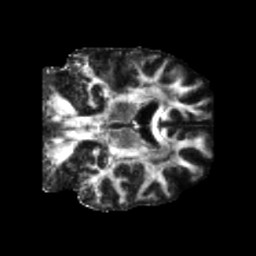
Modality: FA
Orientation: coronal
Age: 55
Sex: male
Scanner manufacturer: siemens
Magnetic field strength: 3 T
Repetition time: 5.25 s
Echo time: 0.08 s